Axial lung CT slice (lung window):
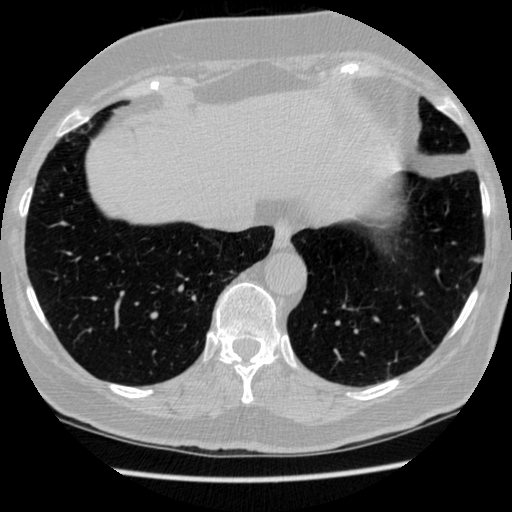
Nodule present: yes
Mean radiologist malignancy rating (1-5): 2.75